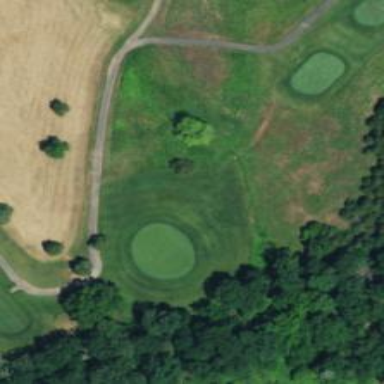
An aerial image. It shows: View of golf hole.